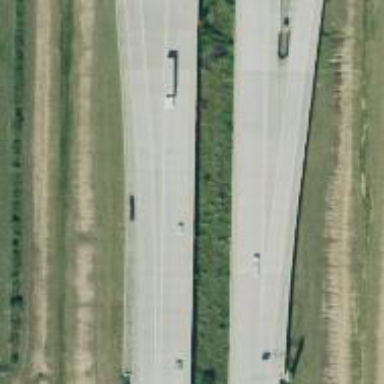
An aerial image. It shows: Motorway junction.